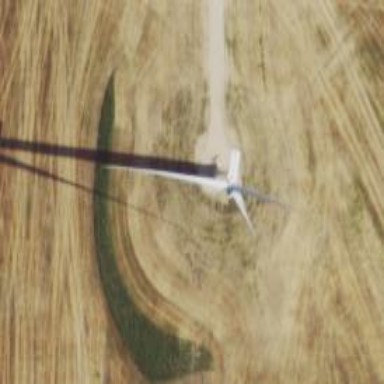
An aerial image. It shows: Wind generator powered by wind. The generator type is horizontal axis and it uses wind turbines.